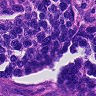
Metastatic tissue present: yes